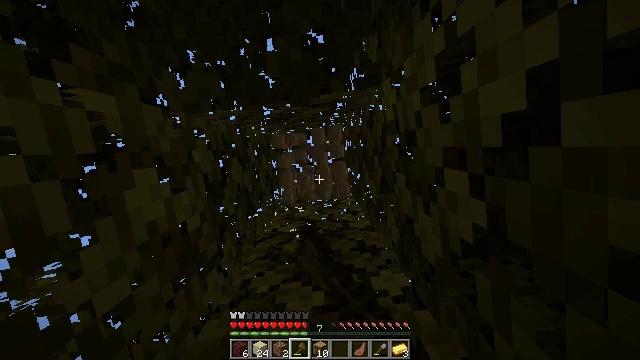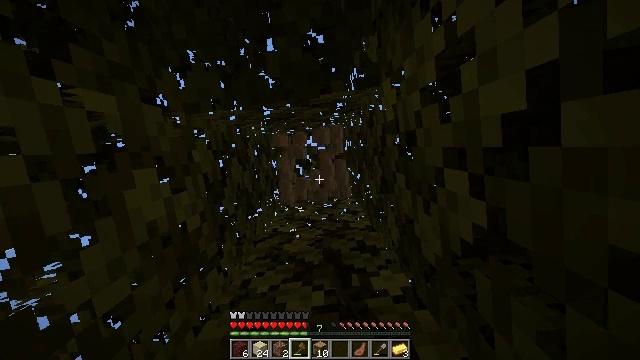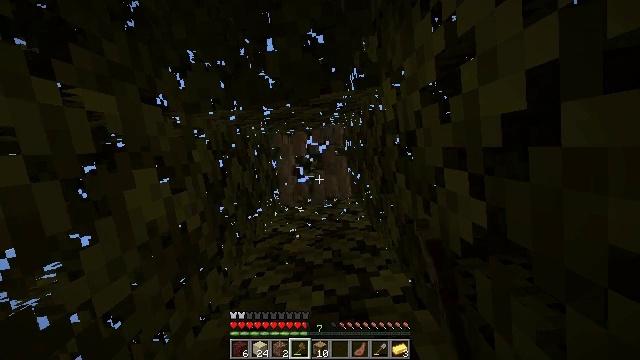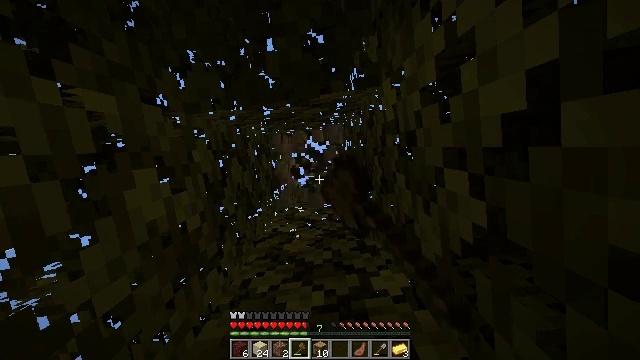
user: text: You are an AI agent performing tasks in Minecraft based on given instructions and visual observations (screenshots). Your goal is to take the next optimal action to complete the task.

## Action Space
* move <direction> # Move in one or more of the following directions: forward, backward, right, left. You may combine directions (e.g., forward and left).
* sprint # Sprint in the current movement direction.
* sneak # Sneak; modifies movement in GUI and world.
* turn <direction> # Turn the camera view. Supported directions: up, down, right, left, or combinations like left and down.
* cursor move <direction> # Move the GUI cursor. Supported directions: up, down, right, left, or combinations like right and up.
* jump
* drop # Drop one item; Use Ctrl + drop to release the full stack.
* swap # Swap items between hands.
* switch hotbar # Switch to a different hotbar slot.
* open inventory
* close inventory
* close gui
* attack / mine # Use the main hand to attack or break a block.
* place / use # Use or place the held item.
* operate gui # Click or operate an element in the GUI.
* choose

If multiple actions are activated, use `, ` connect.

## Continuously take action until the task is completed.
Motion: motion action
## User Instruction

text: Collect oak log for crafting.
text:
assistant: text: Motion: attack / mine
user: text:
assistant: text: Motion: attack / mine
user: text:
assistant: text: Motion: attack / mine
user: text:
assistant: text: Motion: attack / mine